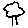
Label: tree